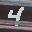
Label: 4